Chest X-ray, AP view. Patient: 37 years old, sex M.
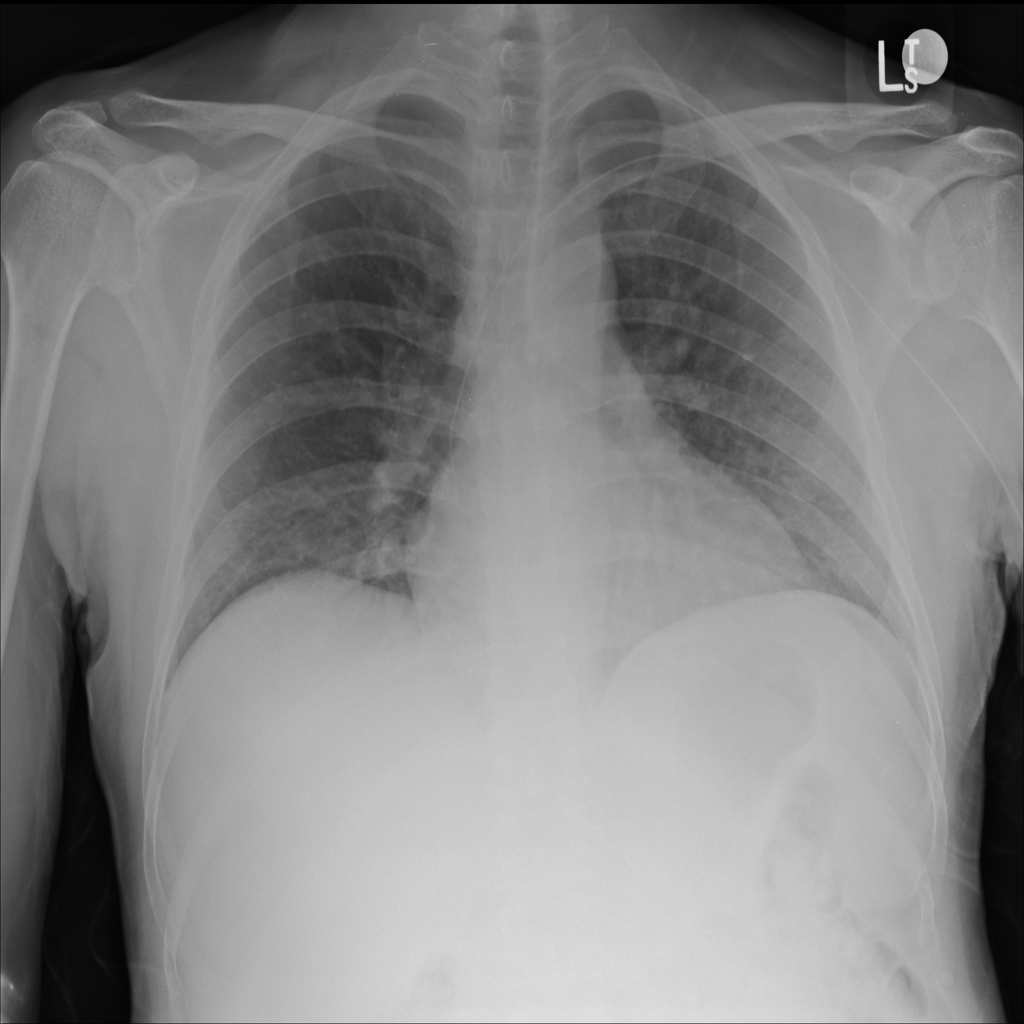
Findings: No Finding